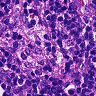
Metastatic tissue present: no